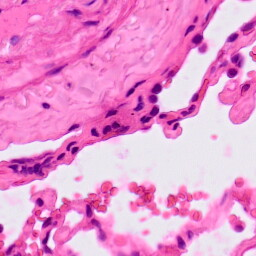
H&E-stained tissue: Lung